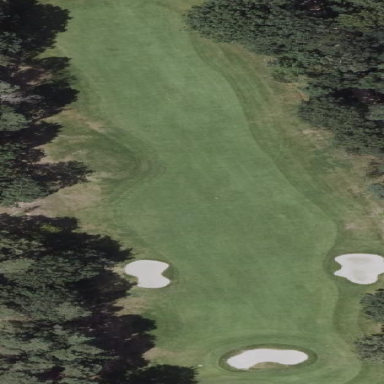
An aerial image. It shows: Scenic golf fairway.